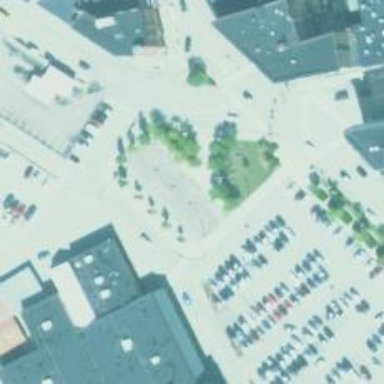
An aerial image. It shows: Marketplace.